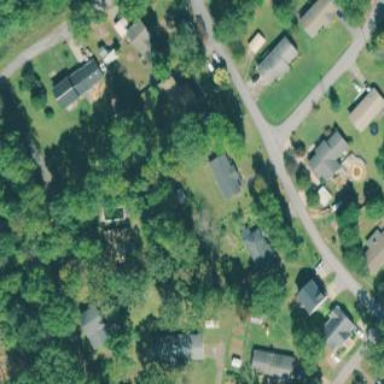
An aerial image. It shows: Residential road next to detention basin.